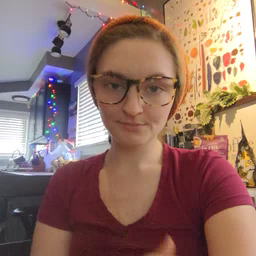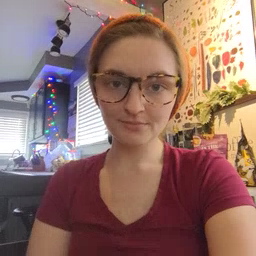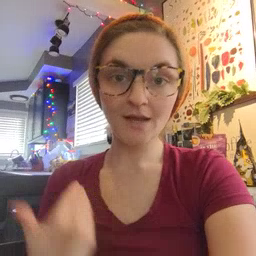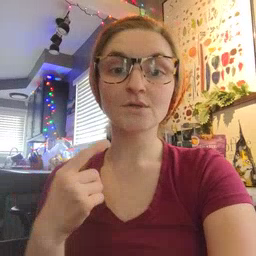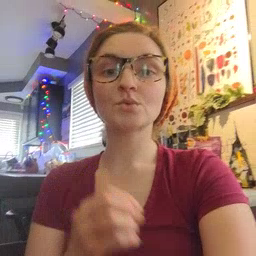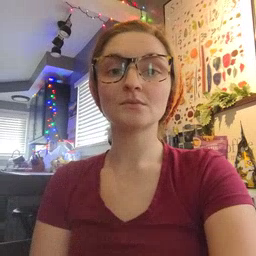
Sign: haveto